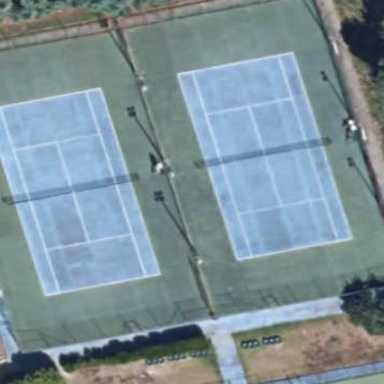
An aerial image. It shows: Tennis court in leisure pitch.